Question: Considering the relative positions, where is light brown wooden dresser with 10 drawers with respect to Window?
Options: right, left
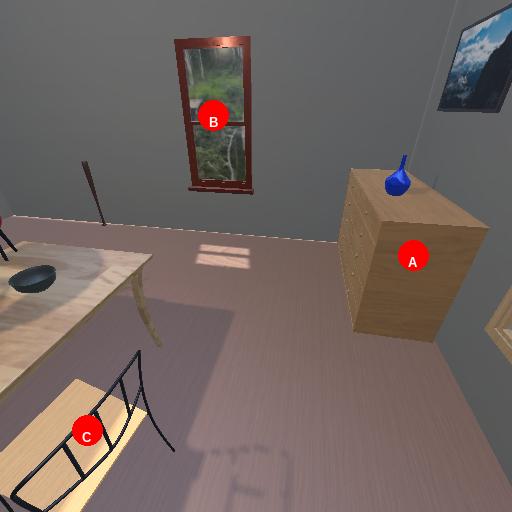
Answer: right